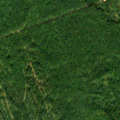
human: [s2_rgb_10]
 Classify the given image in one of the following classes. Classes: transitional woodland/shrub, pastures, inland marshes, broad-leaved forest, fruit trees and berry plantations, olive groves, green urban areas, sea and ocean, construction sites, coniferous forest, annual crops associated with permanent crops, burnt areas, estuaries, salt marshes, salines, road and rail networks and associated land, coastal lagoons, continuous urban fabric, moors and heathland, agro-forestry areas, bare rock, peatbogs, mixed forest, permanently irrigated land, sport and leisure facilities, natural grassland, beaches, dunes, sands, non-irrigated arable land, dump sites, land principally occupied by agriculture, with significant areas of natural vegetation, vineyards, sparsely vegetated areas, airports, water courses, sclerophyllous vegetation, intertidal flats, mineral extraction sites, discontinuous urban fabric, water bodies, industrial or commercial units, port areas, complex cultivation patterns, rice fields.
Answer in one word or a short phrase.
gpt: coniferous forest, transitional woodland/shrub